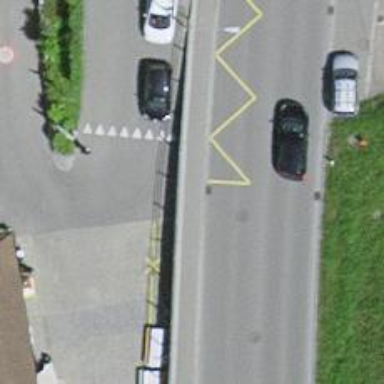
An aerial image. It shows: Platform for public transport. The platform is located by the road.